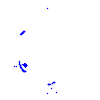
Particle: kaon